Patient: sex M, age 75
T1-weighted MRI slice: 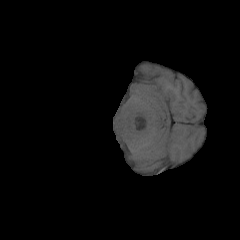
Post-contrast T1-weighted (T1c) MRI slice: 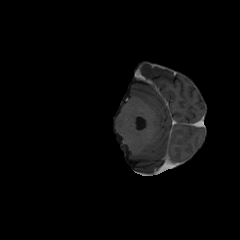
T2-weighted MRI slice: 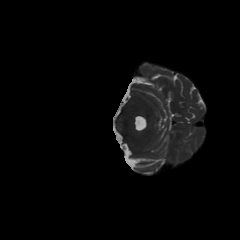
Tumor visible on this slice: yes
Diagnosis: Glioblastoma, IDH-wildtype
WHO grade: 4